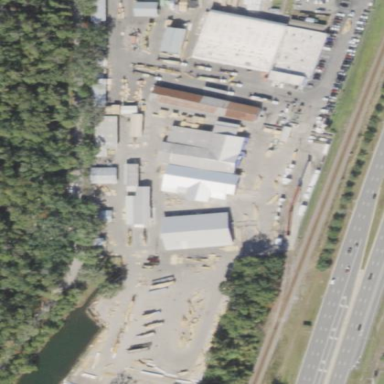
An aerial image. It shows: Industrial area designated as lumber yard.